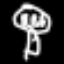
Label: mushroom